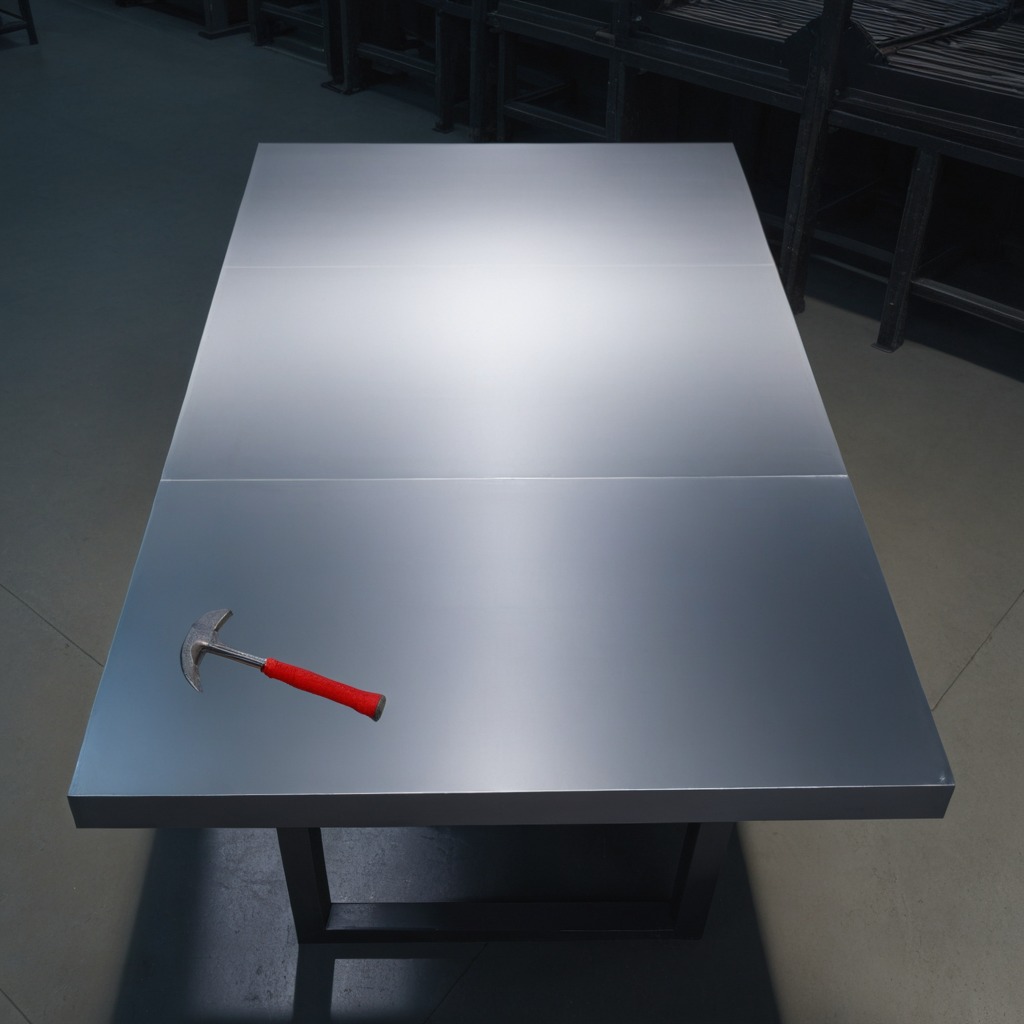
A hammer is lying on a clean empty table in the evening soft directional lighting on the tabletop realistic grain studio-quality clarity centered framing